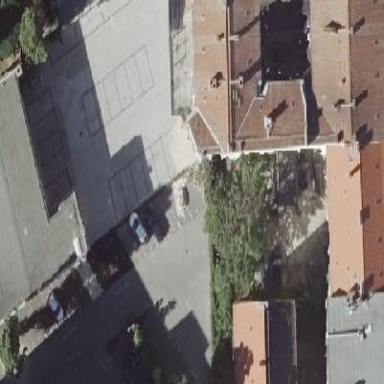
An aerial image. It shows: Garage with hipped roof shape.